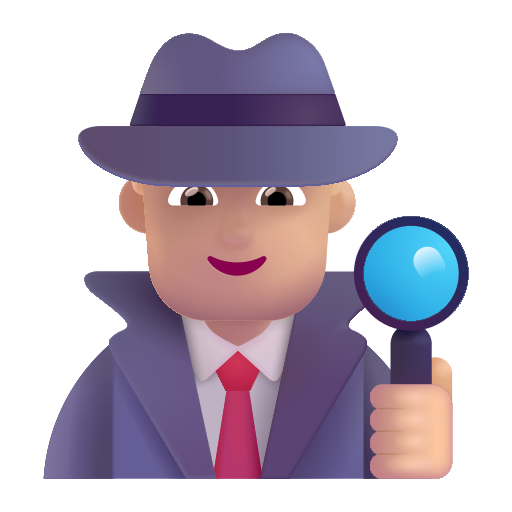
man detective color  light